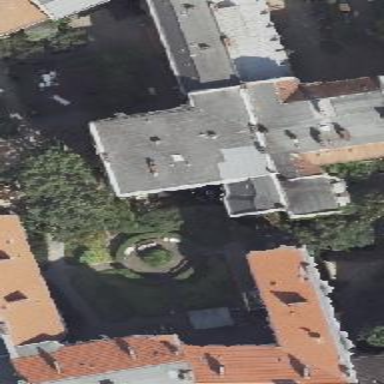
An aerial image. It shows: Building consisting of apartments.